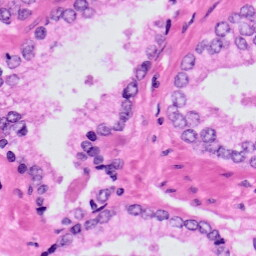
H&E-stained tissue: Prostate